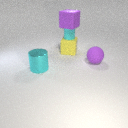
small cyan rubber cylinder above large yellow rubber cube